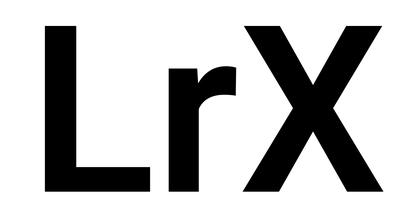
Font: Roboto_SemiBold